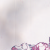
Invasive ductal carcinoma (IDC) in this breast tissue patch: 0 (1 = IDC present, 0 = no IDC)